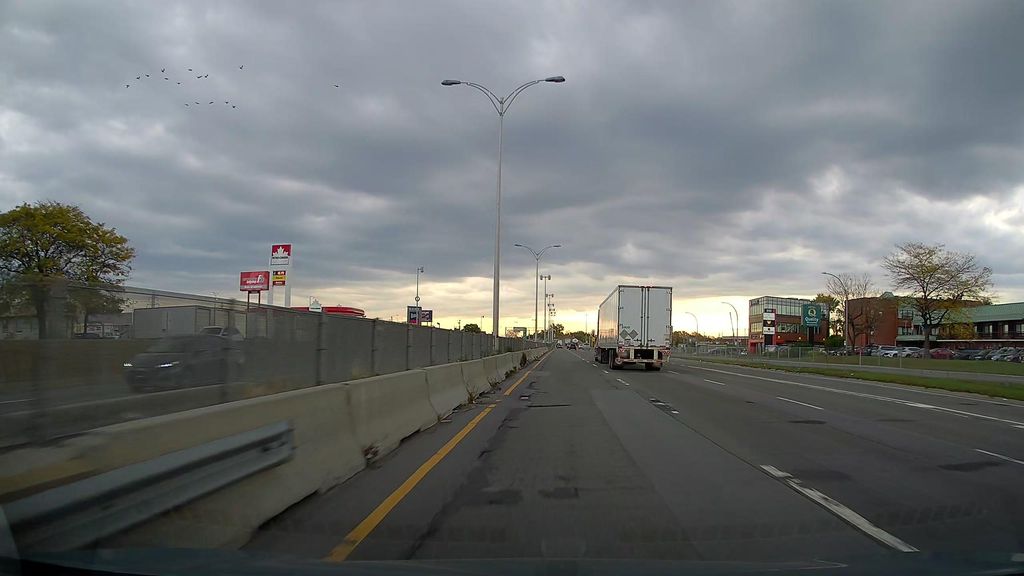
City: montreal